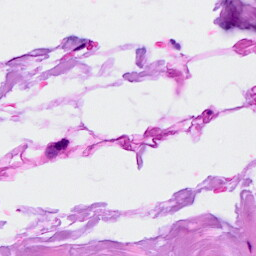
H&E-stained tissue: Breast